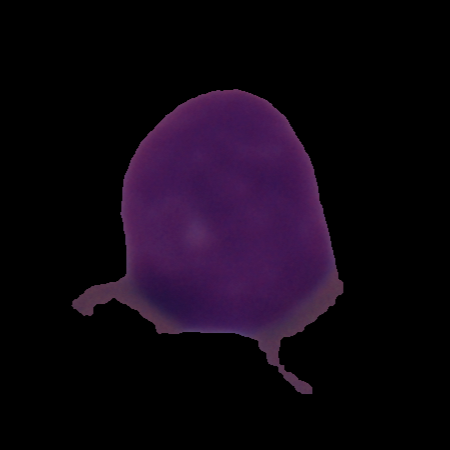
Label: cancer